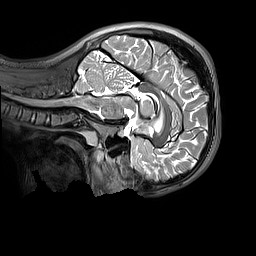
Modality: T2w
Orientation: sagittal
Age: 10
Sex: female
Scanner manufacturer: siemens
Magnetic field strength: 3 T
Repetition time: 3.2 s
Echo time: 0.408 s